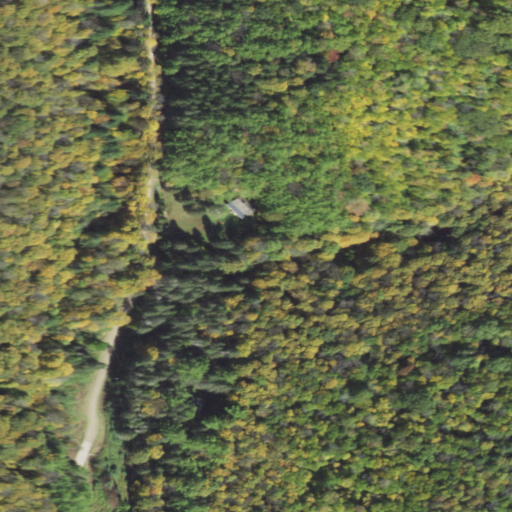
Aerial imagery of valley in Pennsylvania named Trestle Hollow containing deciduous forest, mixed forest, open development, medium intensity development, and low intensity development